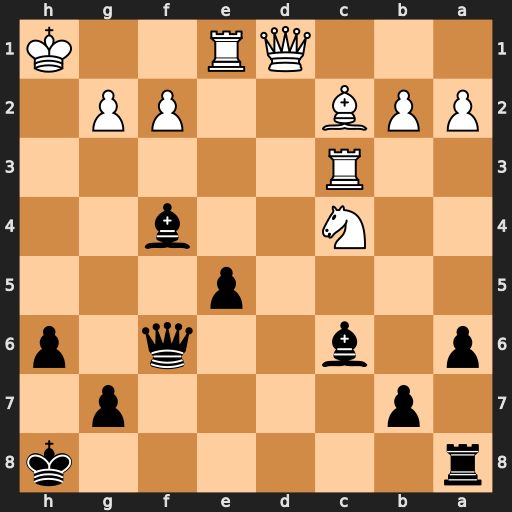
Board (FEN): r6k/1p4p1/p1b2q1p/4p3/2N2b2/2R5/PPB2PP1/3QR2K
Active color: b
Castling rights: -
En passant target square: -
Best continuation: Qh4+ Kg1 Qh2+ Kf1 Qxg2+ Ke2 Qg4+ f3 Qg2+